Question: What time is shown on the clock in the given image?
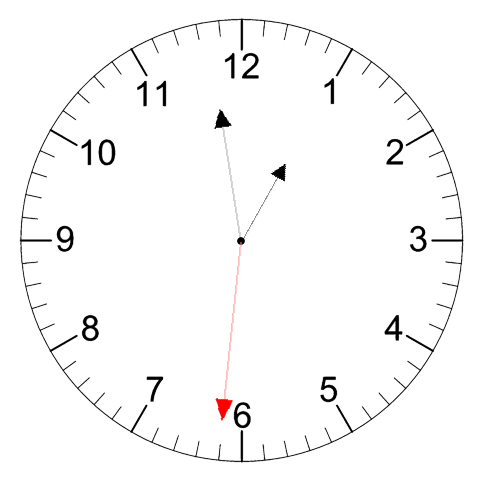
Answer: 12:58:31